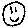
Label: smiley face